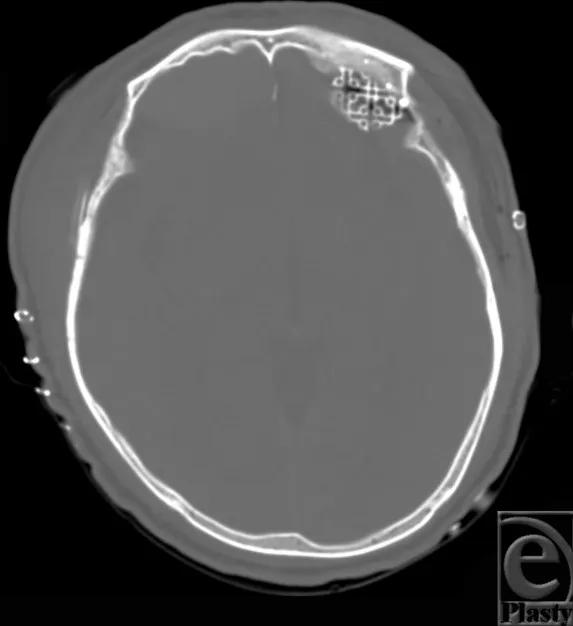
Brain computed tomography after the second operation, axial view. A displaced orbital roof fracture segment has been removed, and the defect of the orbital floor was reconstructed with a titanium mesh plate.
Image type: radiology (ct)